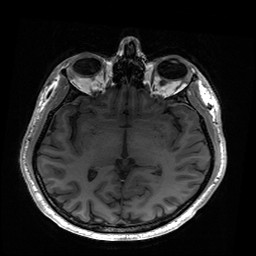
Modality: T1w
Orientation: coronal